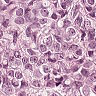
Metastatic tissue present: yes